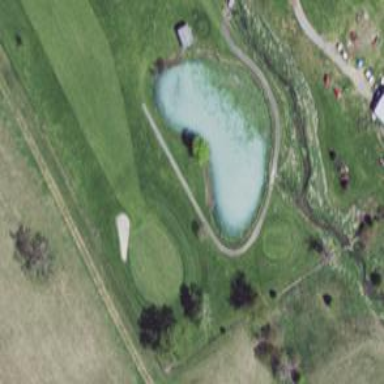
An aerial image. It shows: Water hazard on golf course.